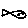
Label: fish